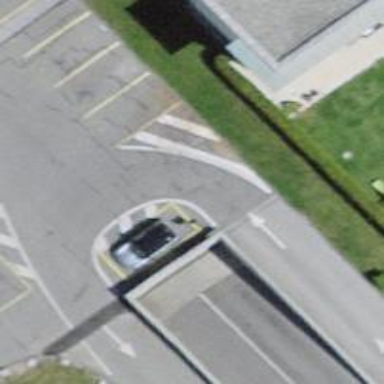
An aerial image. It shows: Parking area.